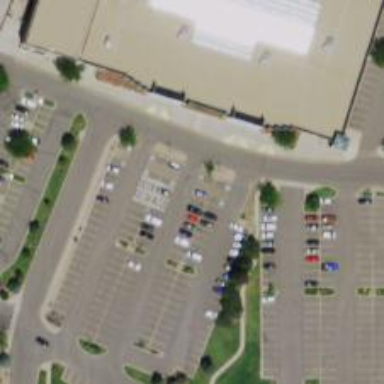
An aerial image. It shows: Parking space is available.